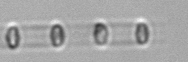
Label: Skeletonema